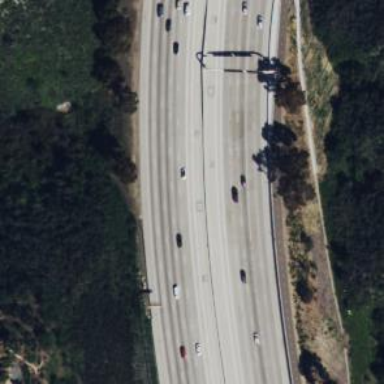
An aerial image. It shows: Motorway.